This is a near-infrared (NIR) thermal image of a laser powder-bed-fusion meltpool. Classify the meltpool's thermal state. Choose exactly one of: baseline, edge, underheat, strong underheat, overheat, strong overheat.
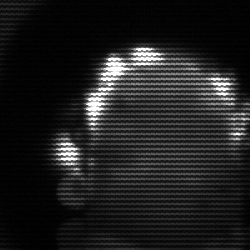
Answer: baseline